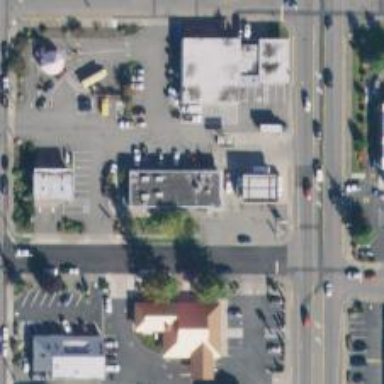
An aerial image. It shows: Convenience shop.